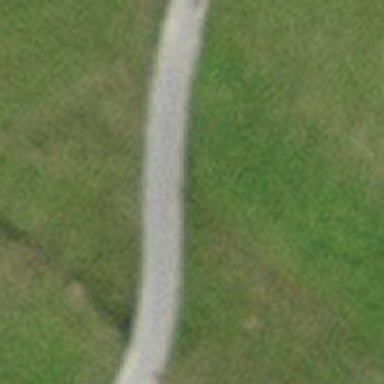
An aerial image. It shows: Paved track with grade1 quality.